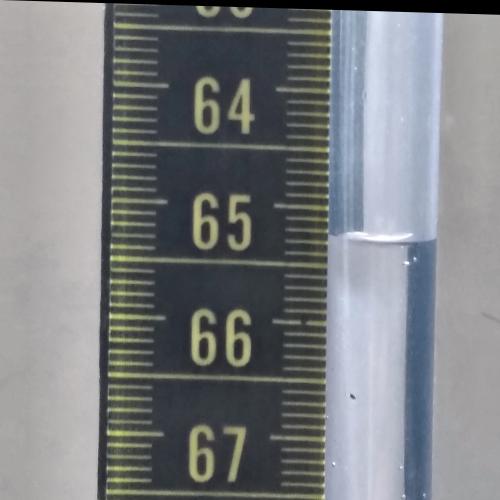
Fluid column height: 65.2 cm